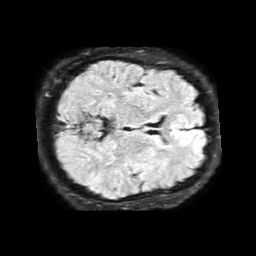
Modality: FLAIR
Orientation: axial
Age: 59
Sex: male
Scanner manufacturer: philips
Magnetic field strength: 1.5 T
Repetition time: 6 s
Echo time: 0.1023 s